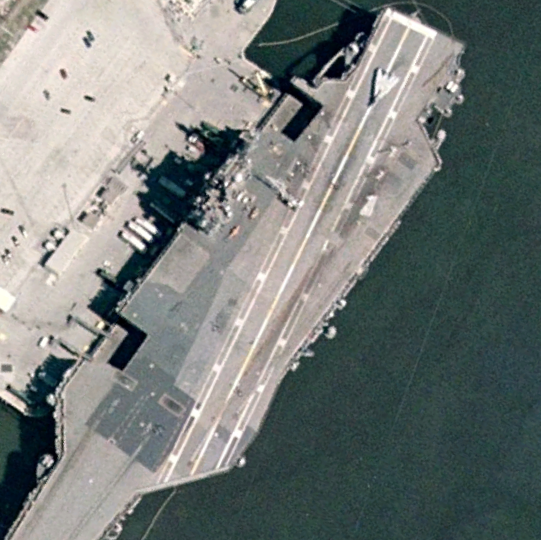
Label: KittyHawk-class_aircraft_carrier